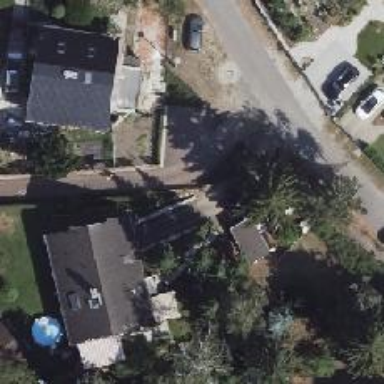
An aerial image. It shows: Paved driveway providing service access with no sidewalk.